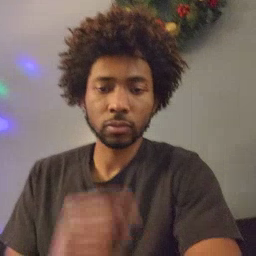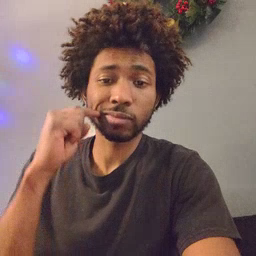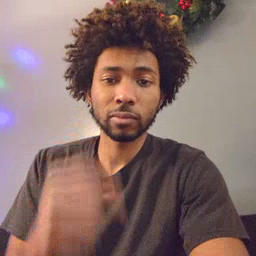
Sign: smile